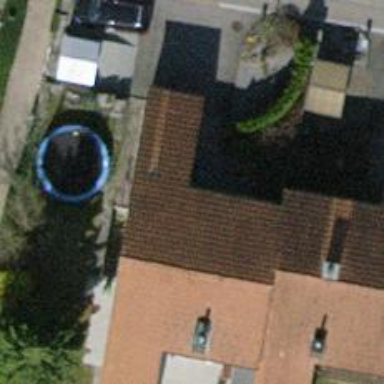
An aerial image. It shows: Terrace building.